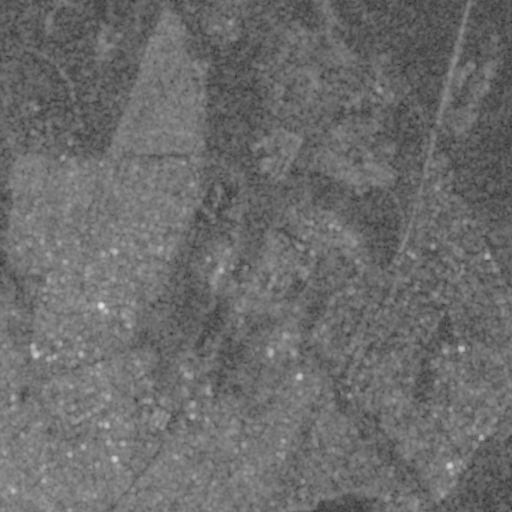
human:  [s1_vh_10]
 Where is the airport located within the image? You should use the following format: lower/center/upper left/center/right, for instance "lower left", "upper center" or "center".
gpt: The airport is located in the upper left of the image.
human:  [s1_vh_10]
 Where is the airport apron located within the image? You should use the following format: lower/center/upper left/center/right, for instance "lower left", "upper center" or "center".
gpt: The airport apron is located in the upper left of the image.
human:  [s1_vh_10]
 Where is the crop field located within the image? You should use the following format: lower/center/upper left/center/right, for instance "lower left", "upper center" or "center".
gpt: The crop field is located in the lower left of the image.
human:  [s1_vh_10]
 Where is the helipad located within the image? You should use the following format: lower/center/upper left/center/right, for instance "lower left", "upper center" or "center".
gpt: The helipad is located in the upper left of the image.
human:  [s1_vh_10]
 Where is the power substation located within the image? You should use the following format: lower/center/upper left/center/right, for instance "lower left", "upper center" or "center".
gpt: The power substation is located in the lower left of the image.
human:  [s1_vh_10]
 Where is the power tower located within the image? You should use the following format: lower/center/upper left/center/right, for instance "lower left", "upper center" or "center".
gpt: The power tower is located in the lower right of the image.
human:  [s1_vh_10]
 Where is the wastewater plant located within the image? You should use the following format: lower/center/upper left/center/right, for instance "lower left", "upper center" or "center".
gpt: The wastewater plant is located in the lower center of the image.
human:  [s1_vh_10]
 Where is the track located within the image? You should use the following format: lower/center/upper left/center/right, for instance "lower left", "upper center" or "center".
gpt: There is no track in the image.

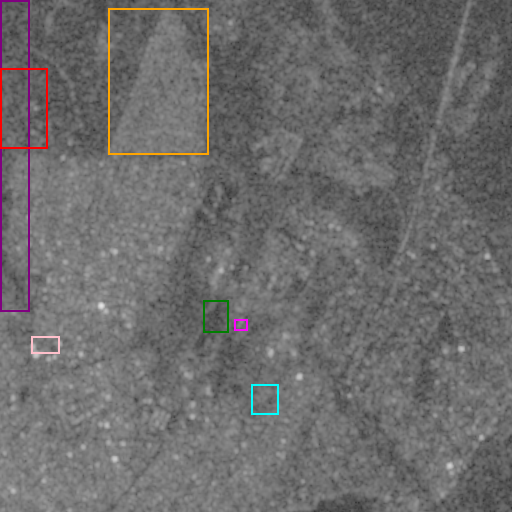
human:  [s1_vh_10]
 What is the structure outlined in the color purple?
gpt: The structure outlined in purple is an airport.
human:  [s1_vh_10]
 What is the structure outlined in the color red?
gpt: The structure outlined in red is an airport apron.
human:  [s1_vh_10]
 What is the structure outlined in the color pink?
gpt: The structure outlined in pink is a crop field.
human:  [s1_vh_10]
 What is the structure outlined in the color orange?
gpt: The structure outlined in orange is a park.
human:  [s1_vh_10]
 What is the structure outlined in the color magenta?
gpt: The structure outlined in magenta is a parking lot.
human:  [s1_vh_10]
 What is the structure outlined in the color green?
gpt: The structure outlined in green is a track.
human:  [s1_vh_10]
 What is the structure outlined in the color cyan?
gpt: The structure outlined in cyan is a wastewater plant.
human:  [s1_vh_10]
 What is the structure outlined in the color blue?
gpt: There is no blue outline.